Field crop: maize
Growth stage: 2
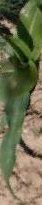
Species: maize